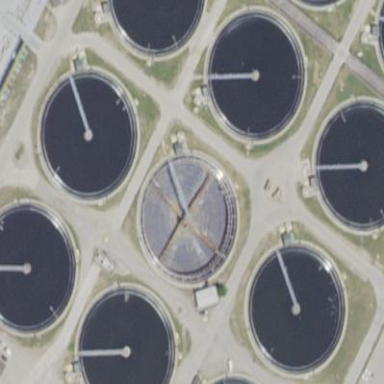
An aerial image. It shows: Image of wastewater.